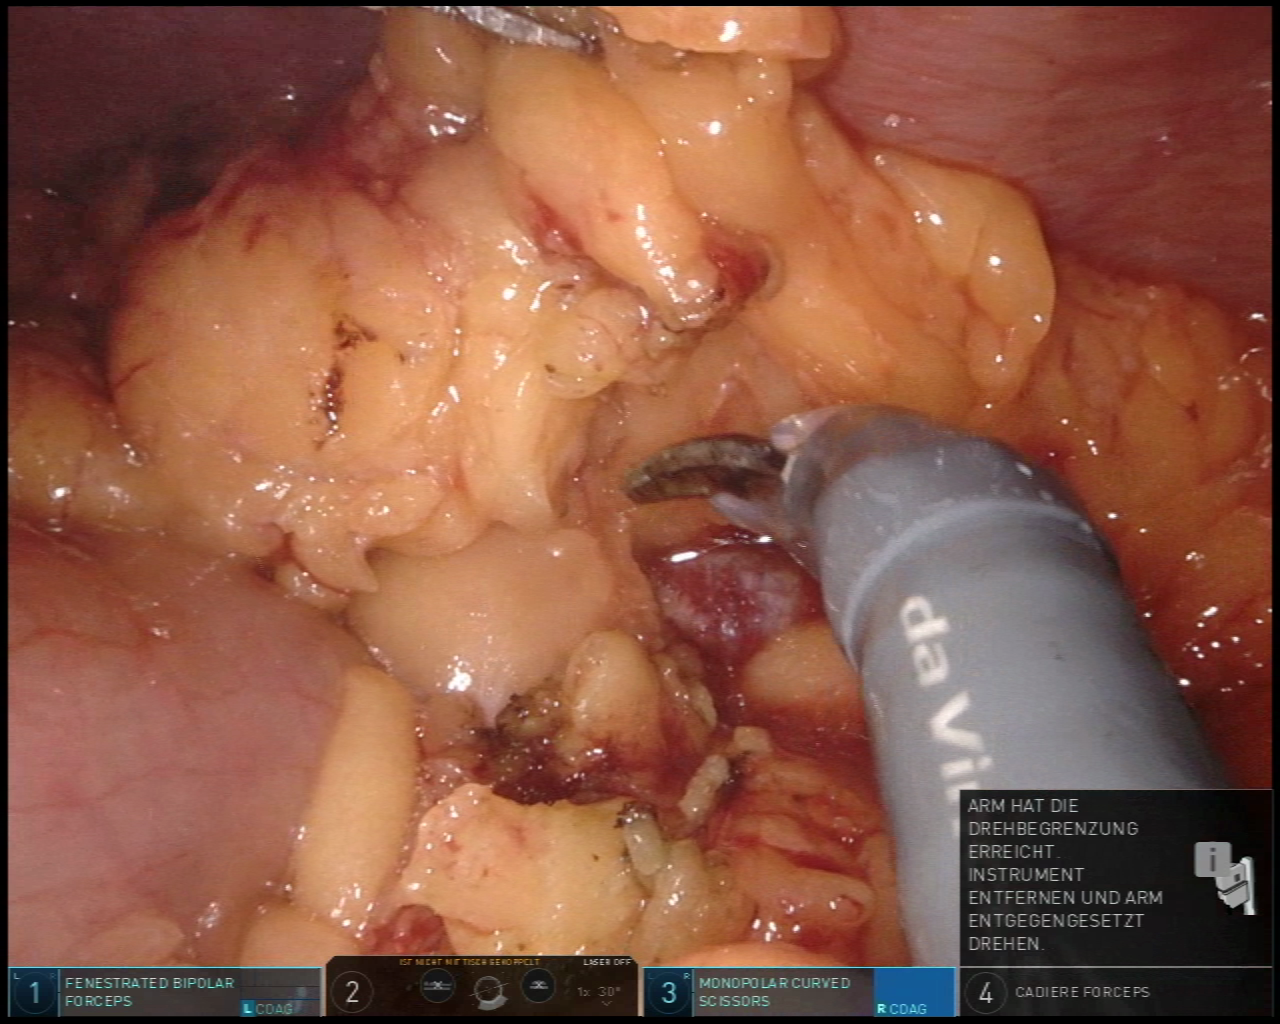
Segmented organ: spleen
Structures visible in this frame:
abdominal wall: yes
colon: yes
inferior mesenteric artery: no
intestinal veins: no
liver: no
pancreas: no
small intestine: no
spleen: yes
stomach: no
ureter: no
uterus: no
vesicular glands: no